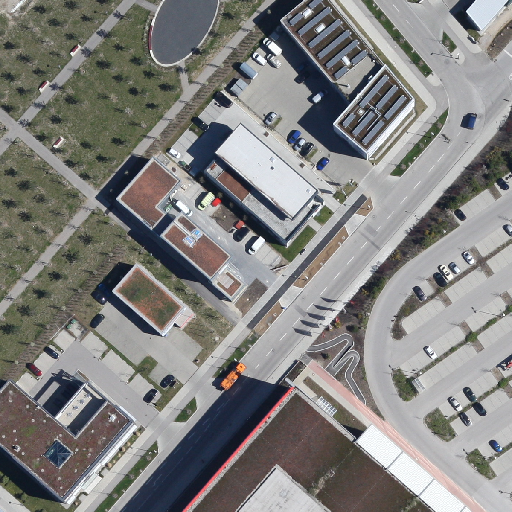
Referring expression: car in the parking area